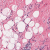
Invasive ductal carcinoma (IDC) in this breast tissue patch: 0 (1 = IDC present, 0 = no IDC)